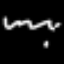
Label: squiggle